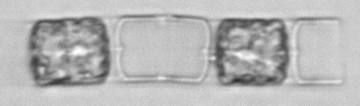
Label: Lauderia_annulata